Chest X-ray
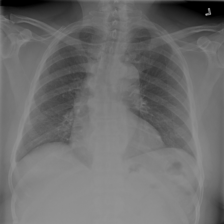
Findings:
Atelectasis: negative
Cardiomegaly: negative
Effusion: negative
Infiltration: negative
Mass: negative
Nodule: negative
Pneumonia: negative
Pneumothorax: negative
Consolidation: negative
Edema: negative
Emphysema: negative
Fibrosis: negative
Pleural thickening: negative
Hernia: negative